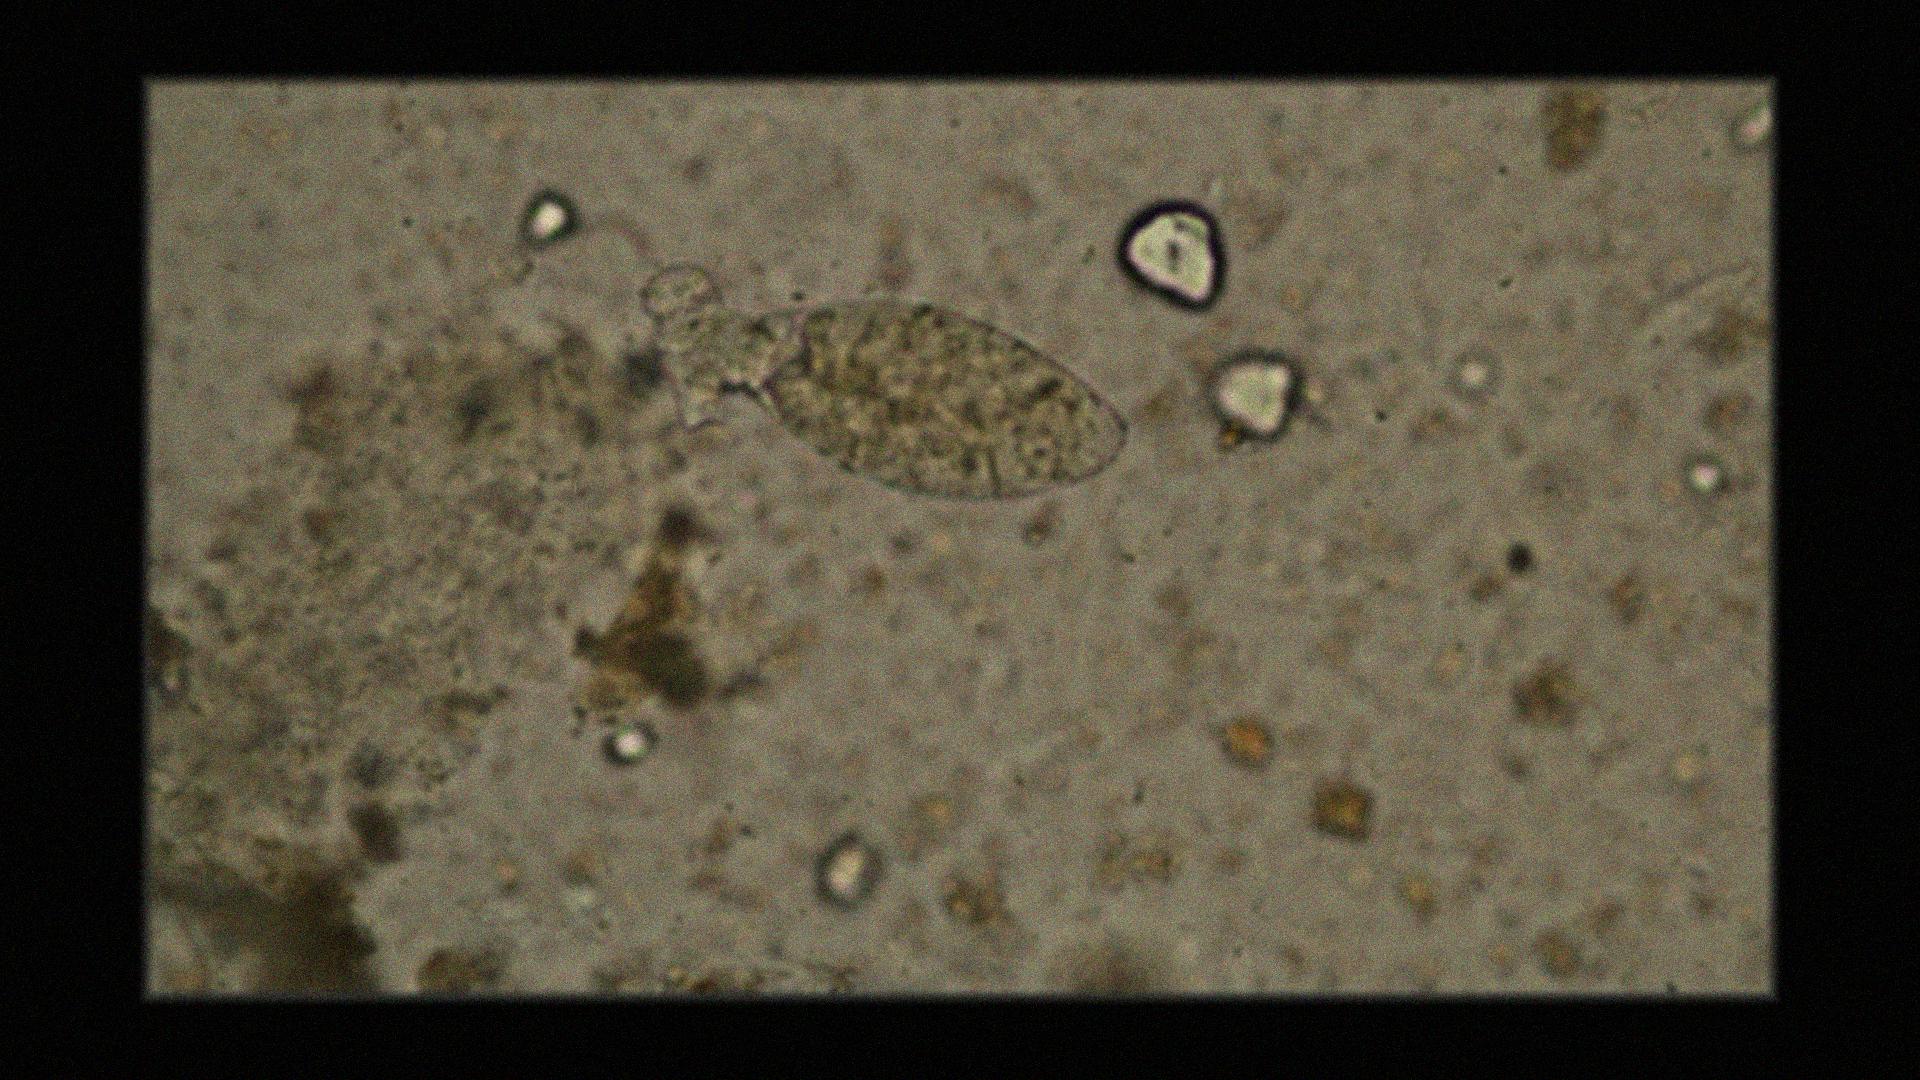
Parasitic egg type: Fasciolopsis buski